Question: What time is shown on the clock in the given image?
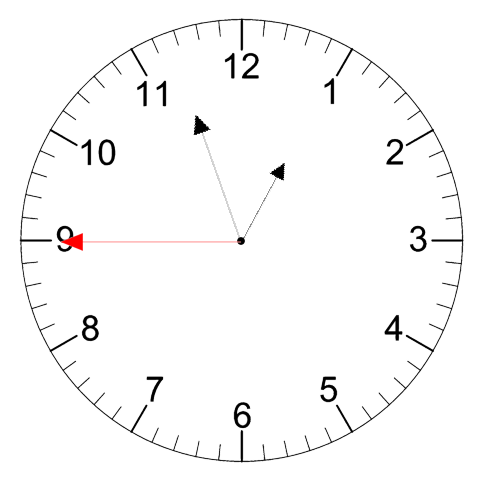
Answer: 12:56:45